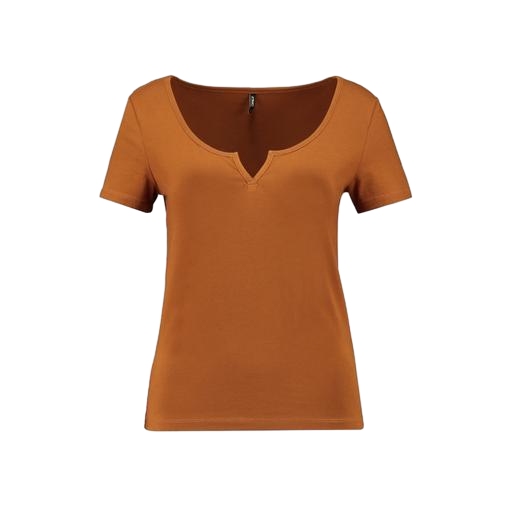
short-sleeve top only macy, deep vee tee, brown contemporary v-neck tee, white background